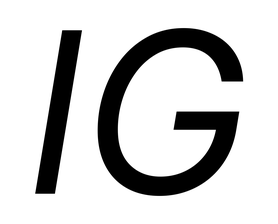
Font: Inter-Italic_Italic